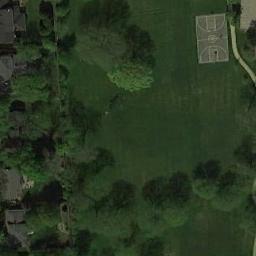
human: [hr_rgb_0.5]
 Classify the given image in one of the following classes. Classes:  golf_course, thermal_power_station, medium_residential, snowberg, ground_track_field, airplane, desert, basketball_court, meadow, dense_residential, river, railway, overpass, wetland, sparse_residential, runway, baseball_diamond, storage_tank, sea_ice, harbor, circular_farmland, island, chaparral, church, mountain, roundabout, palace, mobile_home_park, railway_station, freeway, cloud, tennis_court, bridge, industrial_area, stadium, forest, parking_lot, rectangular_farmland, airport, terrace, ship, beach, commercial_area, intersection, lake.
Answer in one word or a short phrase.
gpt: basketball_court